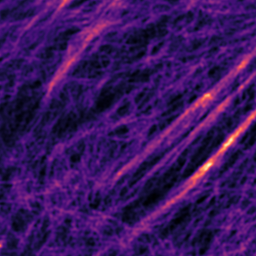
Label: Super-resolution F-actin image